Field crop: maize
Growth stage: 1
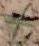
Species: atriplex